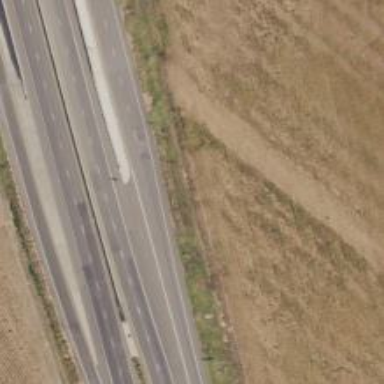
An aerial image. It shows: Trunk link highway.